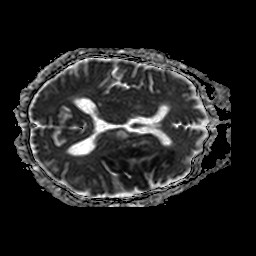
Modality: ADC
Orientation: axial
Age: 68
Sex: male
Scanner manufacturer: philips
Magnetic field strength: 1.5 T
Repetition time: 4.917 s
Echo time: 0.07794 s